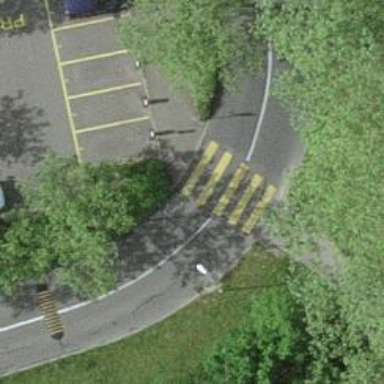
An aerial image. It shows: Kerb barrier.